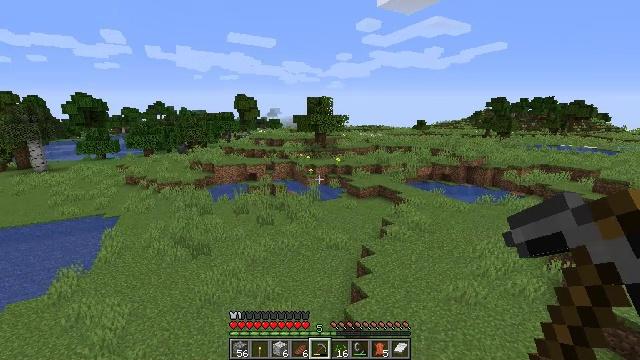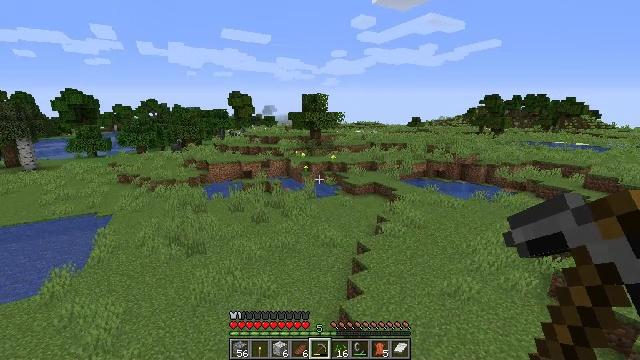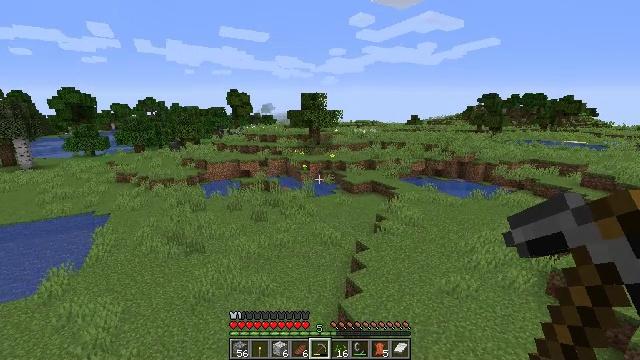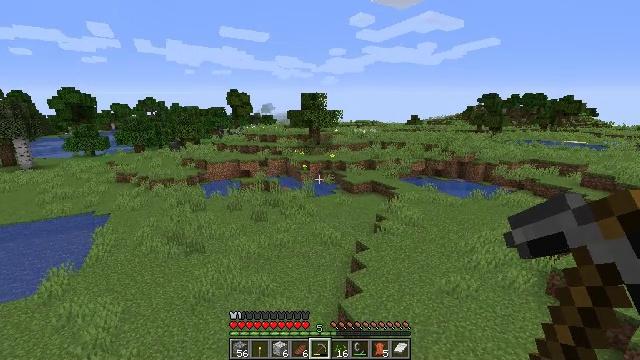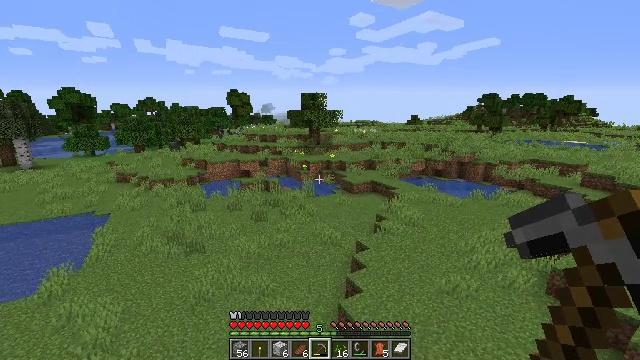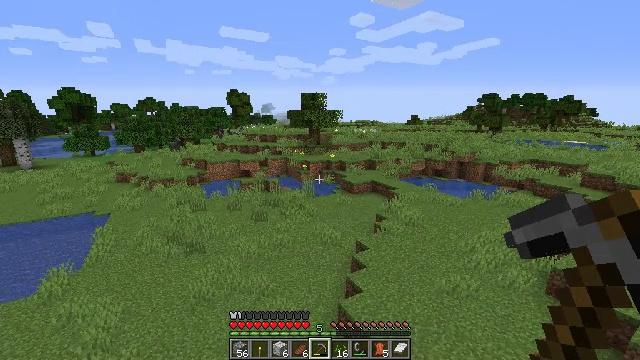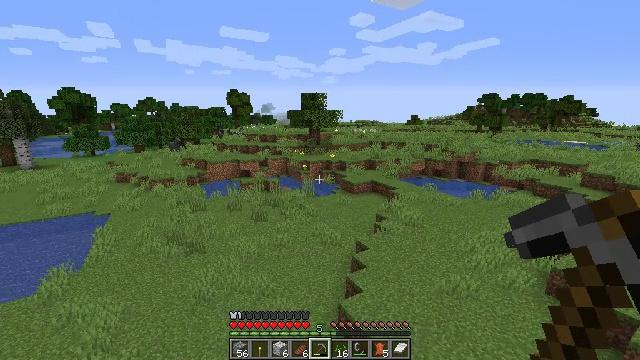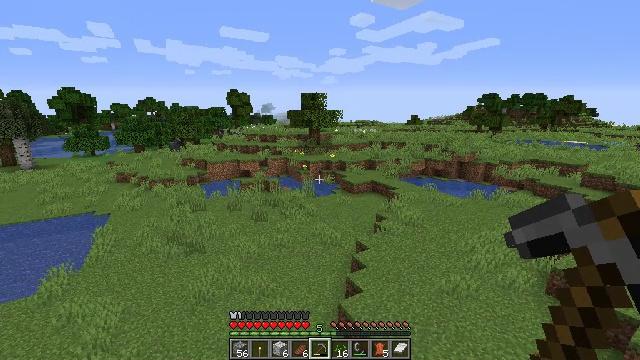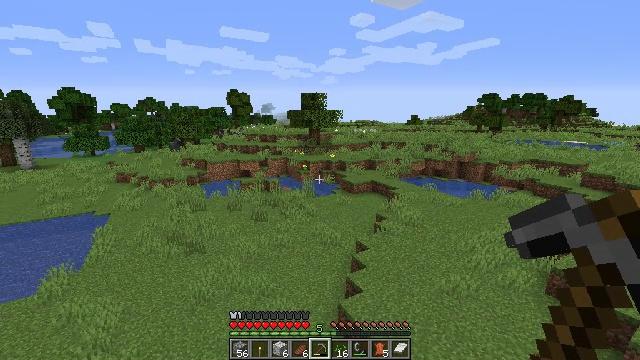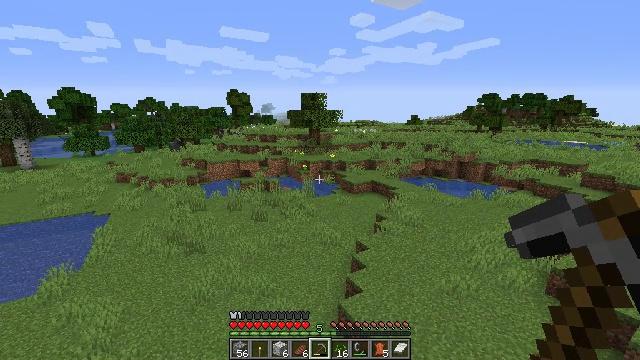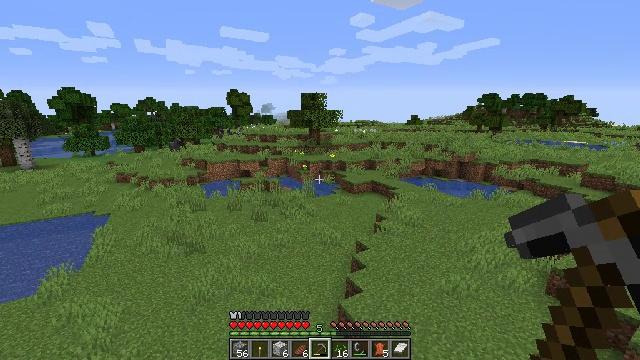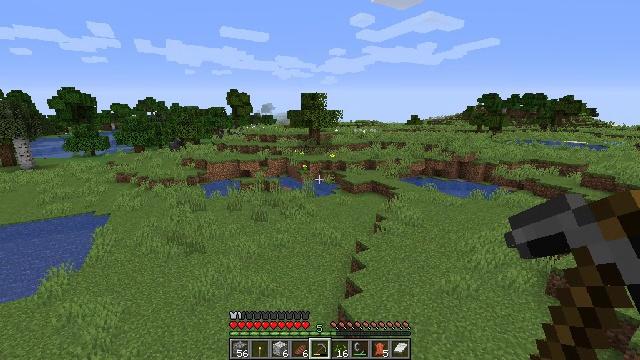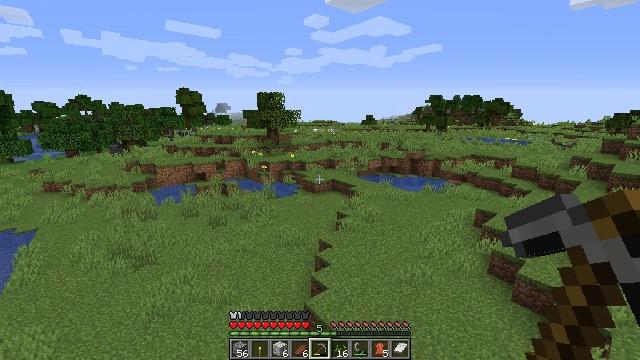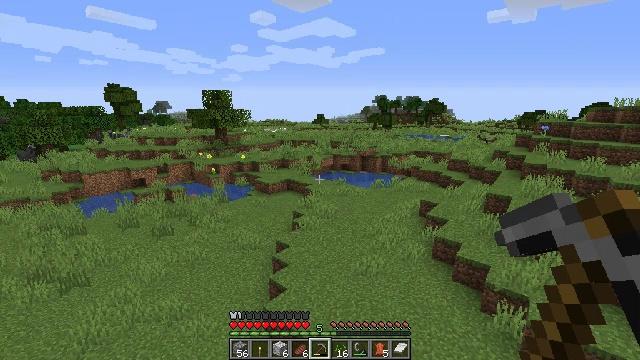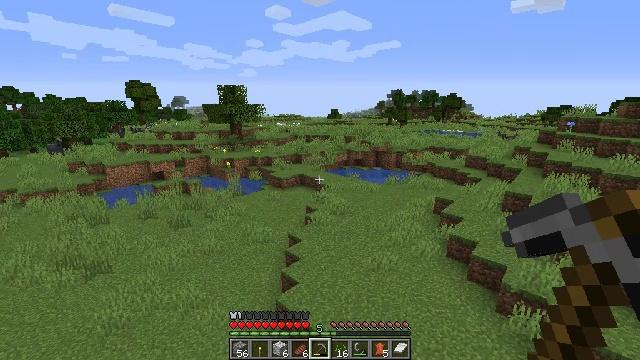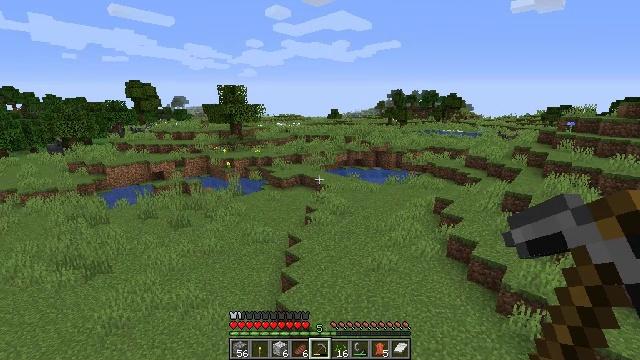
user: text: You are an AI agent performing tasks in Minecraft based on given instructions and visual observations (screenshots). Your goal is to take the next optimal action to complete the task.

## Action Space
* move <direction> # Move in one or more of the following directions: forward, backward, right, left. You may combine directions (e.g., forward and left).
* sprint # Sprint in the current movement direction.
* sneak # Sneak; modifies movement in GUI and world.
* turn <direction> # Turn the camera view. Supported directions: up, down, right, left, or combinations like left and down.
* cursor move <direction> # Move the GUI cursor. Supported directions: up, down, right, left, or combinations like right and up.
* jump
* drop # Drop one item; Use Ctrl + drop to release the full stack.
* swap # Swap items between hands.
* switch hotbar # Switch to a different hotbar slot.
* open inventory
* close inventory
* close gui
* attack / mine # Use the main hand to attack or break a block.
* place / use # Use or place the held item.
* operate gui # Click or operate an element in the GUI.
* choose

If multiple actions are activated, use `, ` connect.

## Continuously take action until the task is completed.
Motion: motion action
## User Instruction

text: Break the birch log in the forest.
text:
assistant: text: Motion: turn right
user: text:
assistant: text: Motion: no_op
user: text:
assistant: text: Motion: no_op
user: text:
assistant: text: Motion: no_op
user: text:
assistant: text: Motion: no_op
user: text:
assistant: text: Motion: no_op
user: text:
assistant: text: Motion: no_op
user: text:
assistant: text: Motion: no_op
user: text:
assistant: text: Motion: no_op
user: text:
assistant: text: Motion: no_op
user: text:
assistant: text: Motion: no_op
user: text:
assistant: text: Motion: turn right
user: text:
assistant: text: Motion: turn right
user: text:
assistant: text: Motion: turn left and down
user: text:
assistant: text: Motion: no_op
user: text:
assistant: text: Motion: no_op
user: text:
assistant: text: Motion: no_op
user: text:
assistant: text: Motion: turn right
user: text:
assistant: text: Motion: turn right
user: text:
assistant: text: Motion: turn right
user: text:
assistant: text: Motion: turn right and up
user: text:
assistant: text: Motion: turn right and up
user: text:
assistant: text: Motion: turn right
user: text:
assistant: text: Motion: no_op
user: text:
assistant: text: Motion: no_op
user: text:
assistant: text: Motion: no_op
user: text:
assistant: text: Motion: no_op
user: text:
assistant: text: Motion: no_op
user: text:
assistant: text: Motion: turn left
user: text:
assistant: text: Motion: no_op